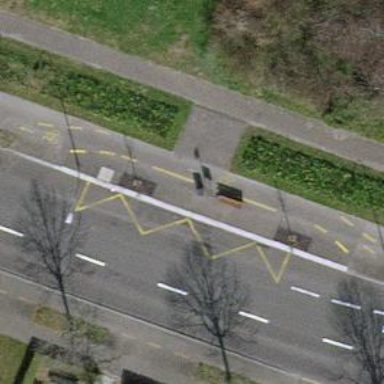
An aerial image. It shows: Bus stop with platform for public transport.